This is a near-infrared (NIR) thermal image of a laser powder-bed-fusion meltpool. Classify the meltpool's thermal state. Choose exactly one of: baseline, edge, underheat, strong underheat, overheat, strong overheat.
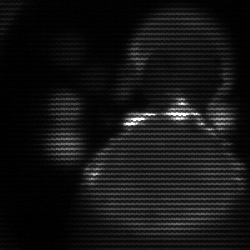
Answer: edge